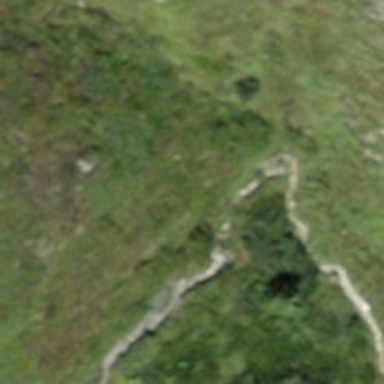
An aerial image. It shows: Path with excellent trail visibility.